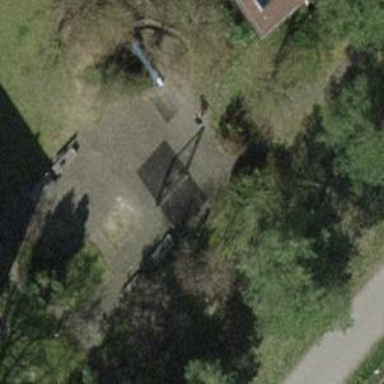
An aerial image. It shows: Brown bench in the vicinity.